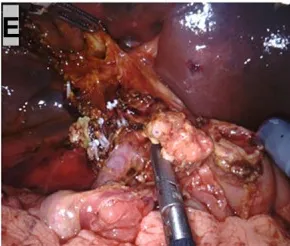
Robotic dissection in pylorus-preserving pancreatoduodenectomy (PPPD). (E) After the specimen was taken out, a stump of the common hepatic duct, pancreas, and duodenum.
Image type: medical_photograph (other_medical_photograph)